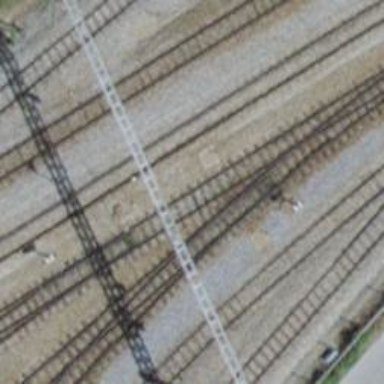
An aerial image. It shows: Railway switch.